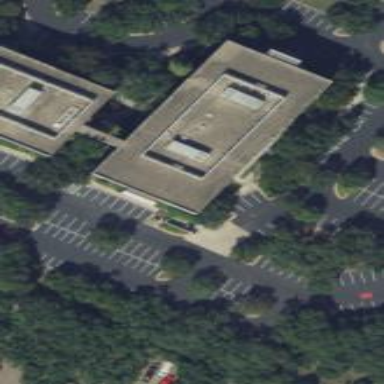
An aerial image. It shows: Office building.